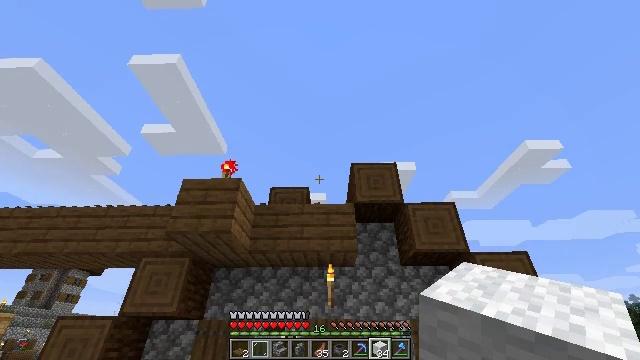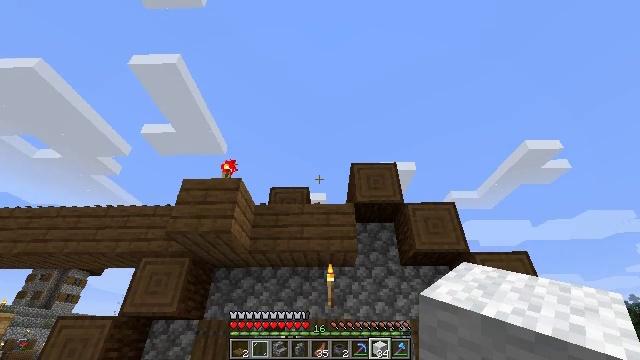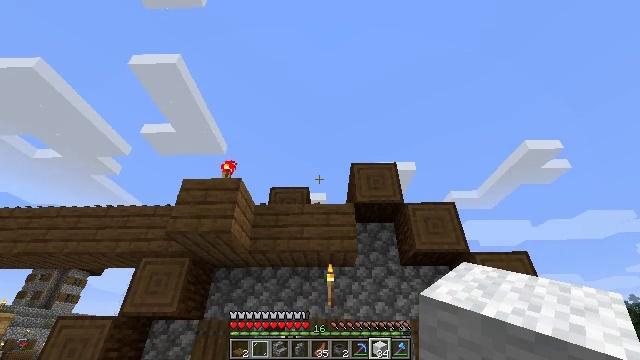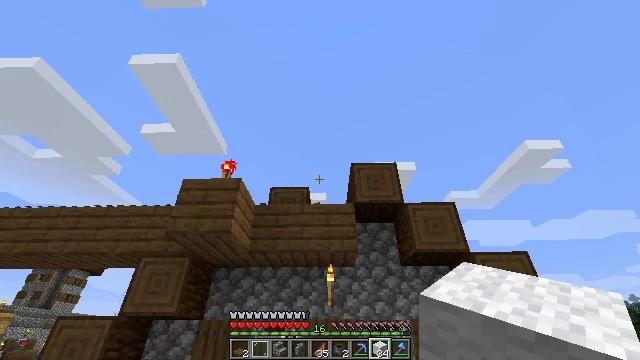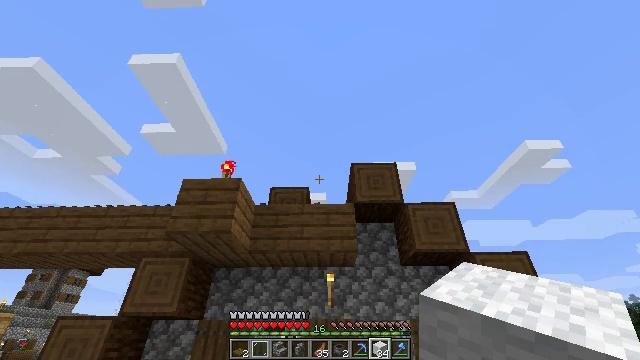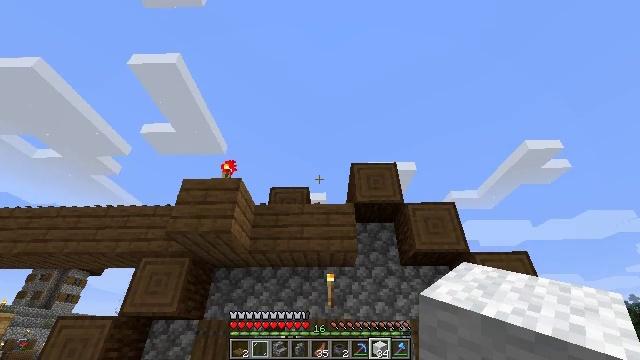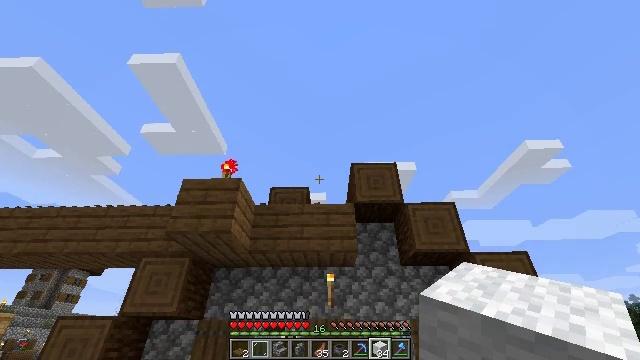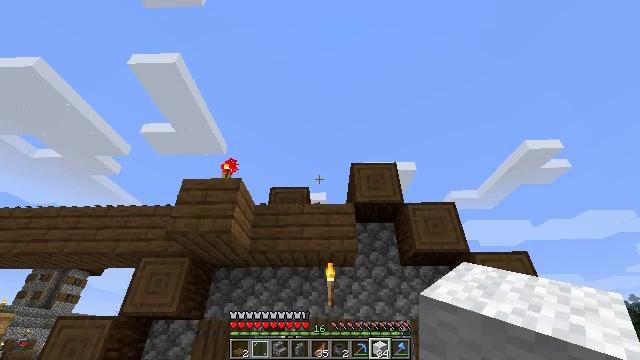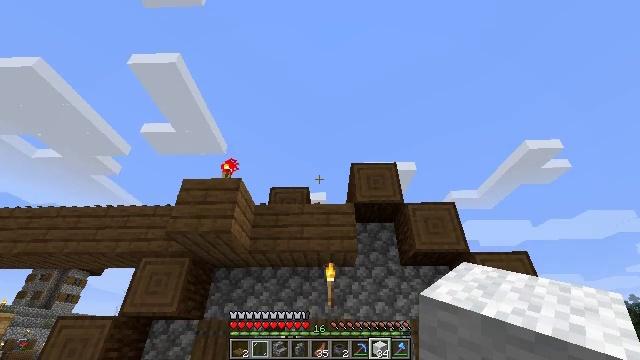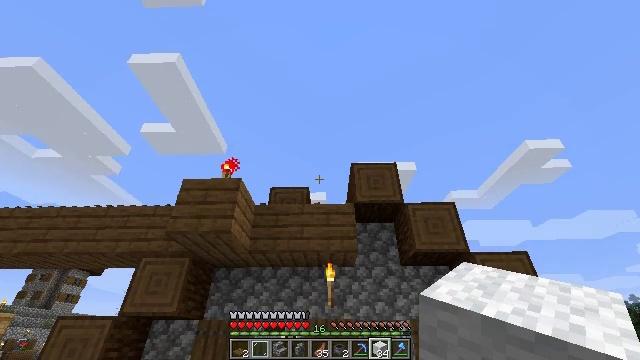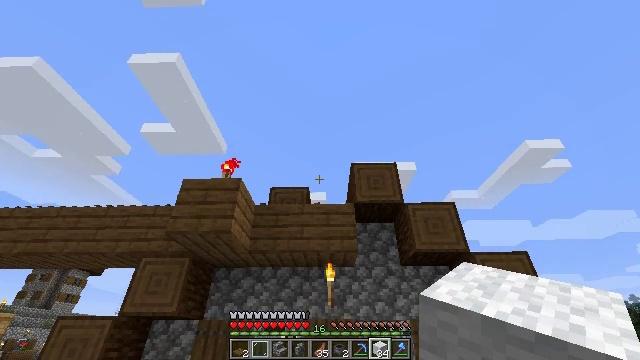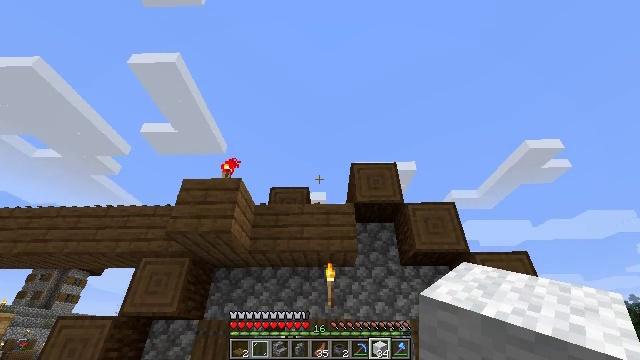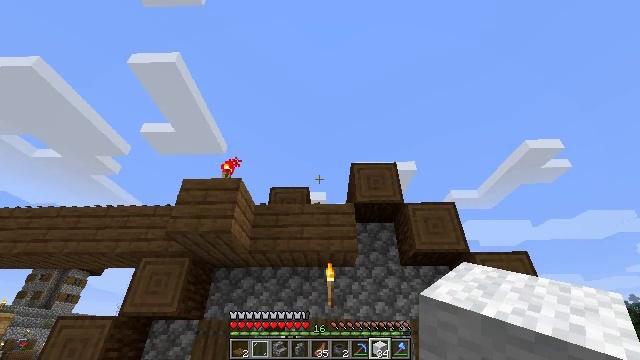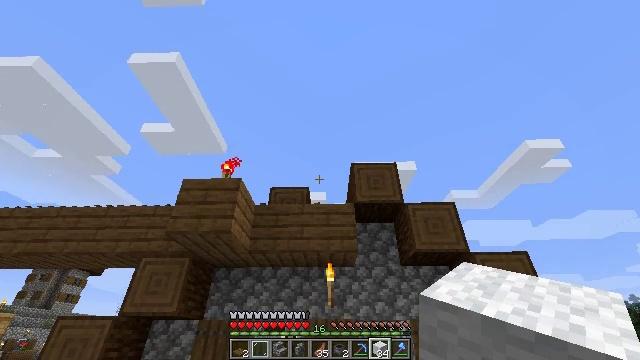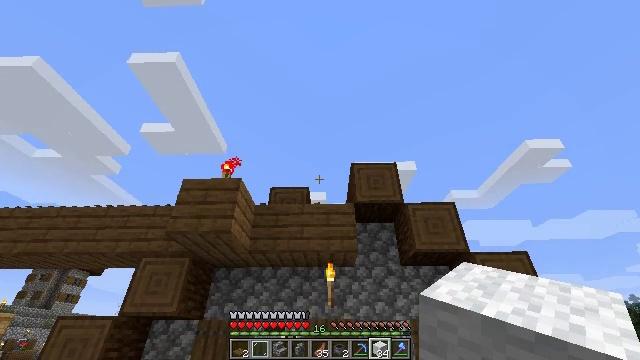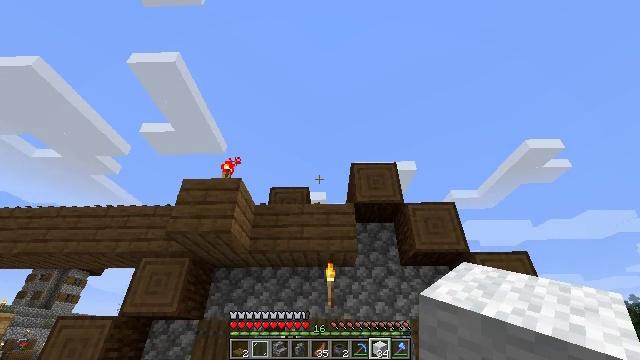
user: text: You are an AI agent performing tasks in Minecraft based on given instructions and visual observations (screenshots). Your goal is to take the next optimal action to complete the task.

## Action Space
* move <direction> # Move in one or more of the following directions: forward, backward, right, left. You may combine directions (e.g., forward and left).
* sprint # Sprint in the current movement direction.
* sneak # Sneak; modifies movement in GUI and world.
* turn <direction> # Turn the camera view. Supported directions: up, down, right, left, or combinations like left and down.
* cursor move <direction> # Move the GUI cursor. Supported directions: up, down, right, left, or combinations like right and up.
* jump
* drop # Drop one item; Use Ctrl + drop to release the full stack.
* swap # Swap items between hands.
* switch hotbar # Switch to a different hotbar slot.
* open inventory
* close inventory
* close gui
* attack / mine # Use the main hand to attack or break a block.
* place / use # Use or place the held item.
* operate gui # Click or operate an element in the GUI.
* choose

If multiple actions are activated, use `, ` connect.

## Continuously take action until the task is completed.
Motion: motion action
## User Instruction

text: Break the blue bed to move it.
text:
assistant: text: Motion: no_op
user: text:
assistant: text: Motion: no_op
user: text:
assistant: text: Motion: no_op
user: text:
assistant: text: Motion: no_op
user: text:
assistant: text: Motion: no_op
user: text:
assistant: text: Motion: no_op
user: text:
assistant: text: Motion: no_op
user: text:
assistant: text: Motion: no_op
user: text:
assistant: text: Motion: no_op
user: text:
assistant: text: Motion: no_op
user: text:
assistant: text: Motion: no_op
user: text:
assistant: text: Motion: no_op
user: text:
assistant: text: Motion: no_op
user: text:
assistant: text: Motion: no_op
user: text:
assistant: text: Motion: no_op
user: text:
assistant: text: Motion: no_op
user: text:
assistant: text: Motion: no_op
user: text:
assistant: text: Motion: no_op
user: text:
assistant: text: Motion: no_op
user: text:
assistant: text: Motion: no_op
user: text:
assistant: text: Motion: no_op
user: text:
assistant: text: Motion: no_op
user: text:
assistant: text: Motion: no_op
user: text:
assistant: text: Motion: no_op
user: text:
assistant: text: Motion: no_op
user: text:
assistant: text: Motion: no_op
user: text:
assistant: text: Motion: no_op
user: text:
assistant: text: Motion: no_op
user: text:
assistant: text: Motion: no_op
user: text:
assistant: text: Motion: no_op